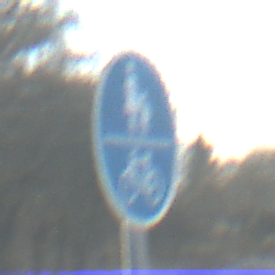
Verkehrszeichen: GemeinsamerGehUndRadweg
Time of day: MorningAfternoon
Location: Outdoor (Nature)
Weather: Clear
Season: NotSpecified
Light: Natural